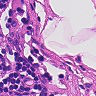
Metastatic tissue present: no